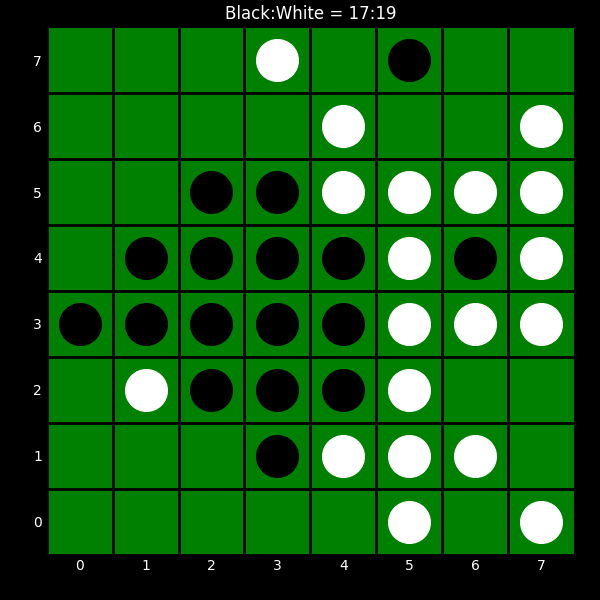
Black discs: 17
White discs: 19